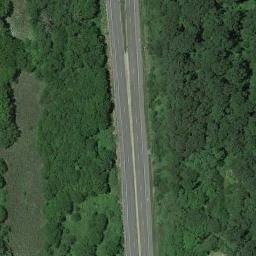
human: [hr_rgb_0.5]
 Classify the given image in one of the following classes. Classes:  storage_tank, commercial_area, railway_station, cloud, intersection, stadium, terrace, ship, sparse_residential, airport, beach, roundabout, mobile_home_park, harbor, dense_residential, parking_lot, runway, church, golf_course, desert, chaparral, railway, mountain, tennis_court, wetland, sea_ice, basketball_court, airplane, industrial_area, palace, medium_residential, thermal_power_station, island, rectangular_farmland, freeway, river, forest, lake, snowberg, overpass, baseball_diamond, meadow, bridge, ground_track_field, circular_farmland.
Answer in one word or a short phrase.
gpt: freeway